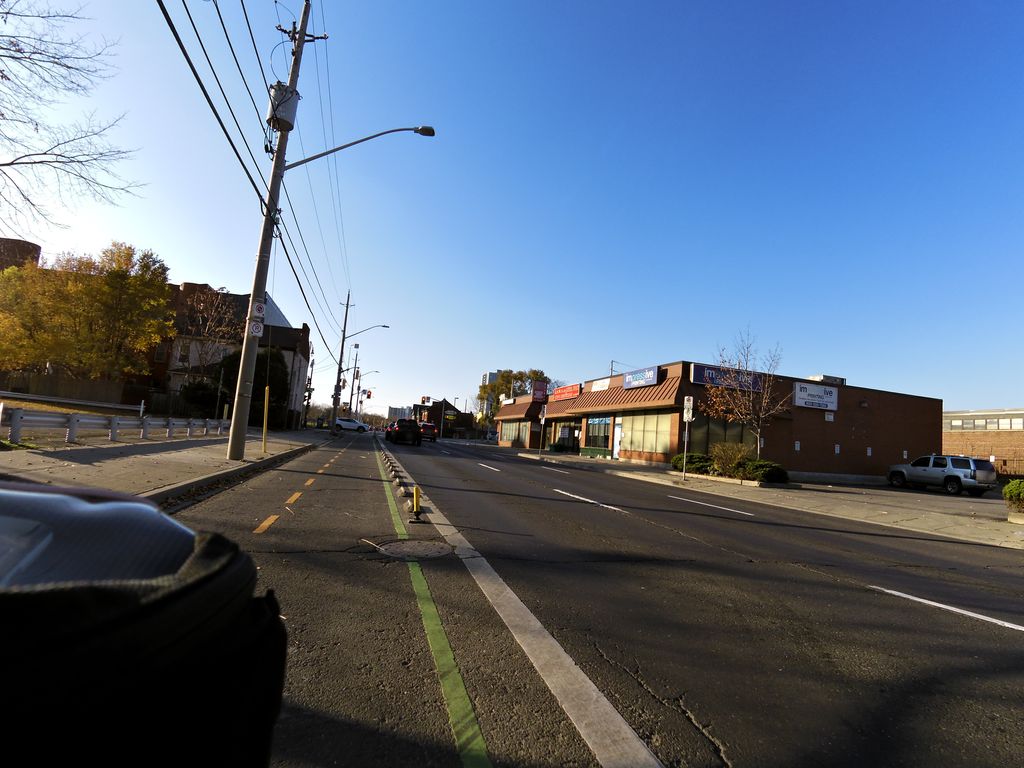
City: hamilton